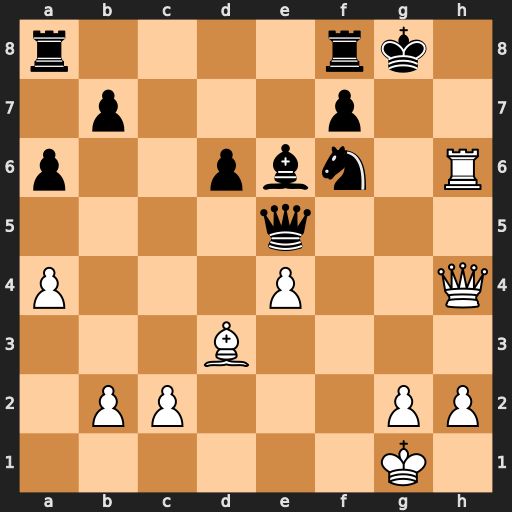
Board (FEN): r4rk1/1p3p2/p2pbn1R/4q3/P3P2Q/3B4/1PP3PP/6K1
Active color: w
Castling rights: -
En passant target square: -
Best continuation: Rh8+ Kg7 Qh6#